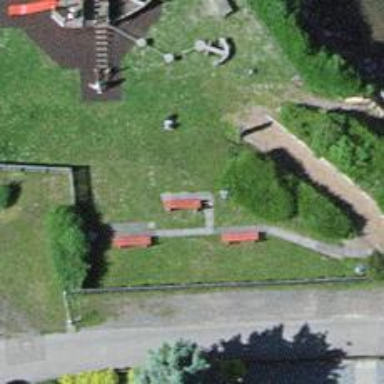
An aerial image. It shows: Red bench.